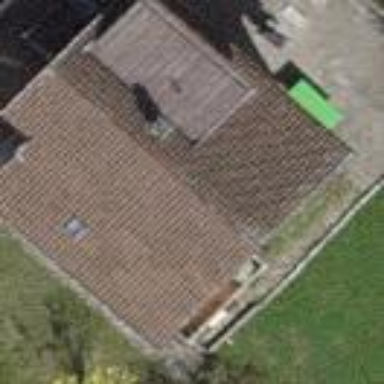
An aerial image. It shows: Detached building.